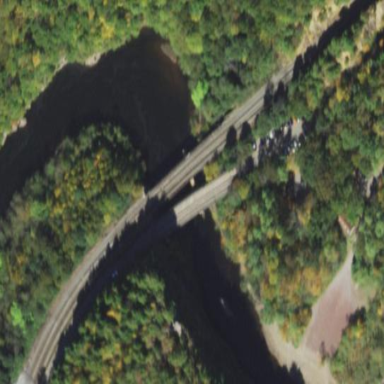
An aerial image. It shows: Man-made bridge.